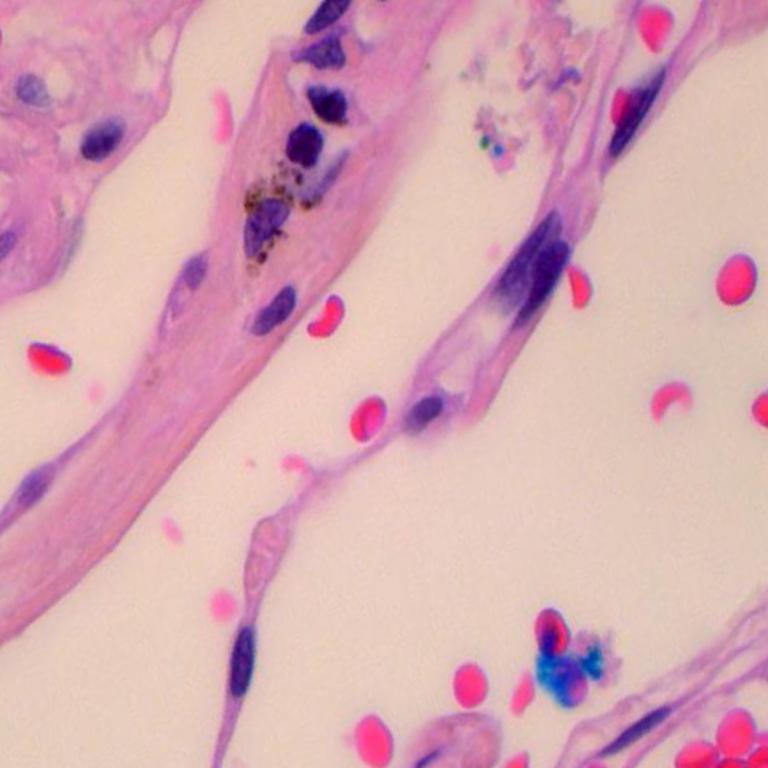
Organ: lung
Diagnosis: benign